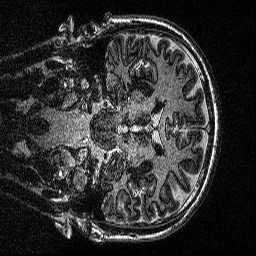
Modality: MP2RAGE
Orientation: coronal
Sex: male
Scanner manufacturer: siemens
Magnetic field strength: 3 T
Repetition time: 5 s
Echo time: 0.00292 s